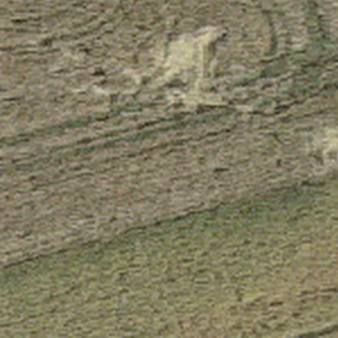
Label: other